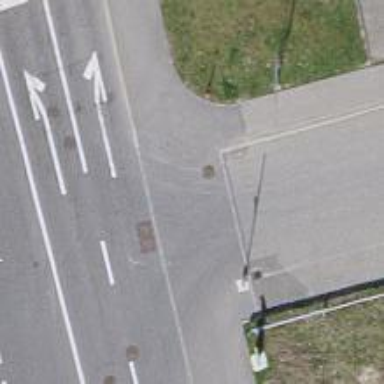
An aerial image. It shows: Railway switch.